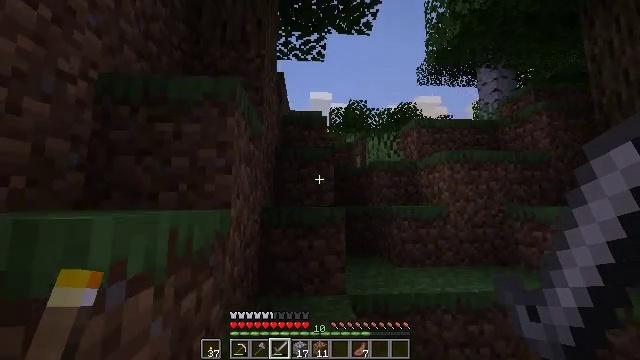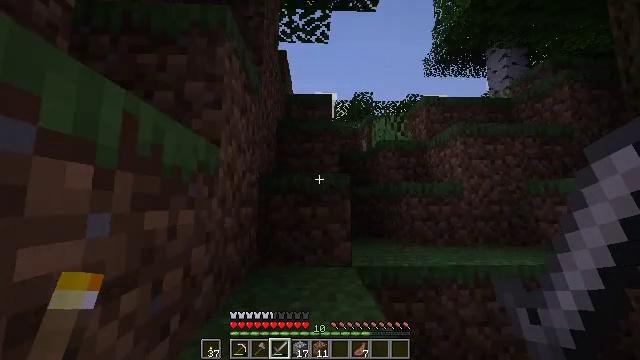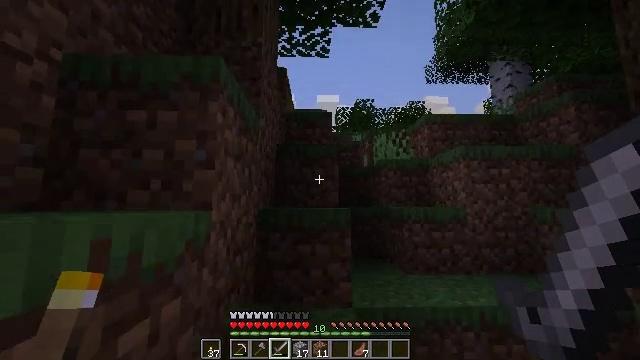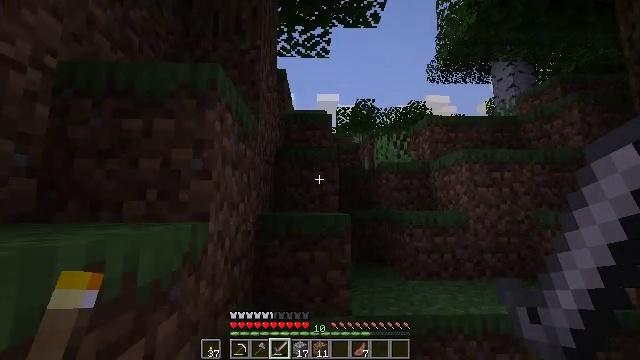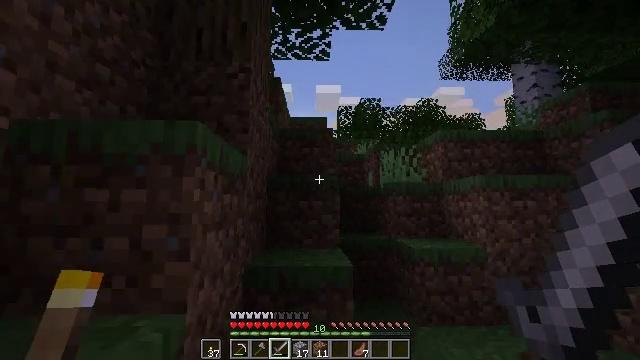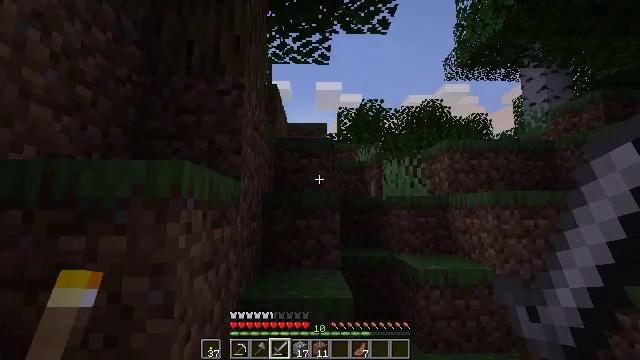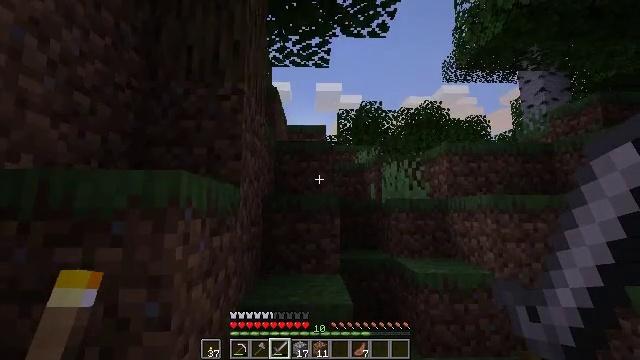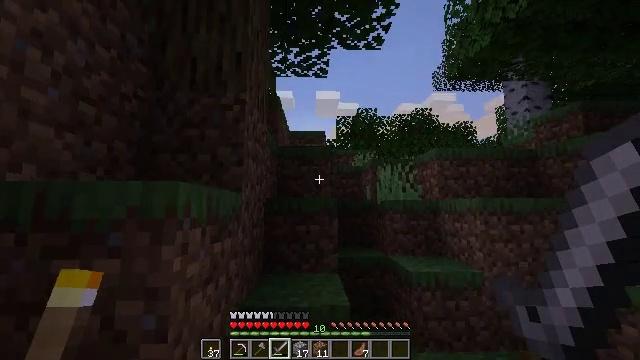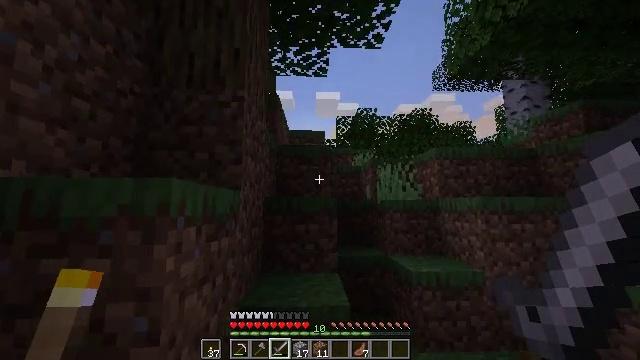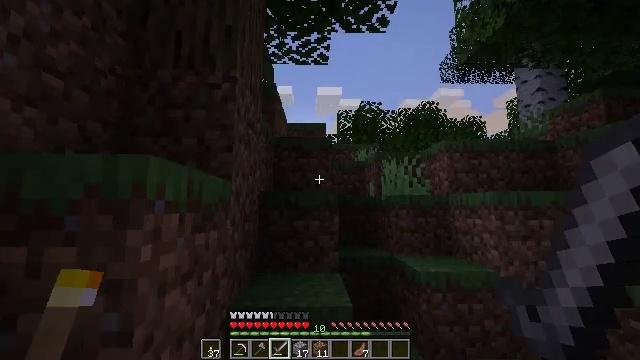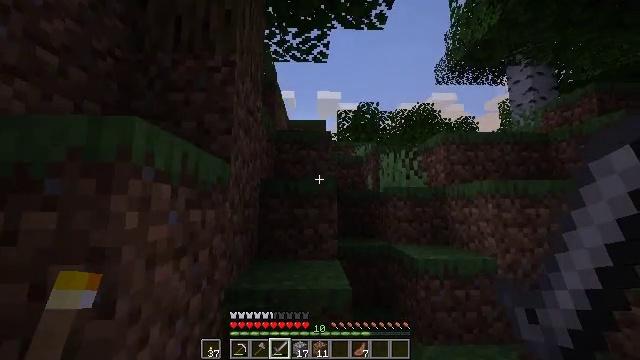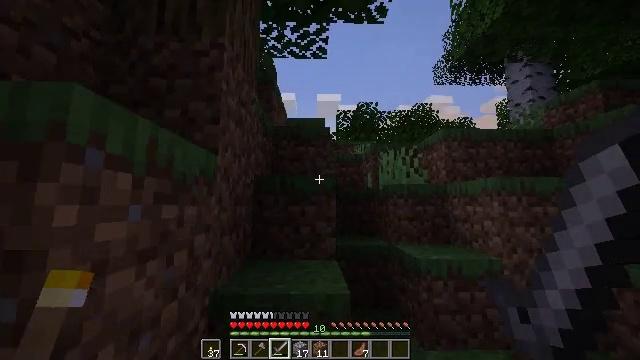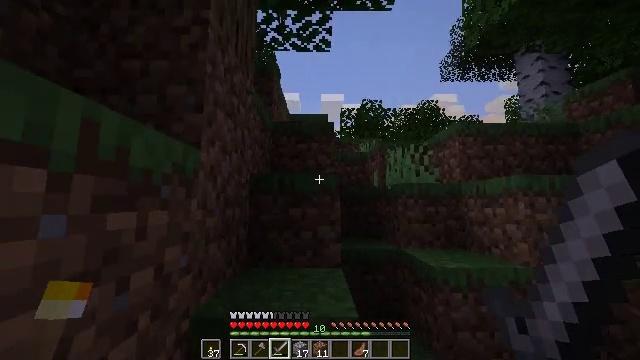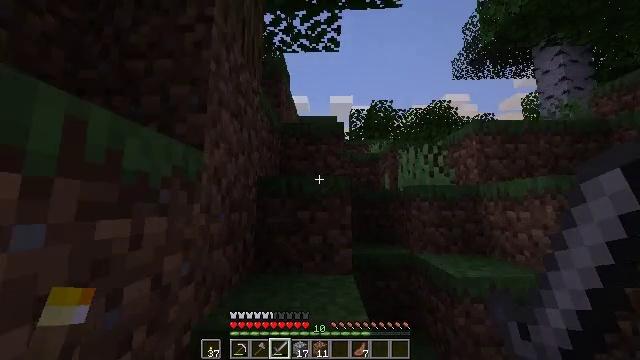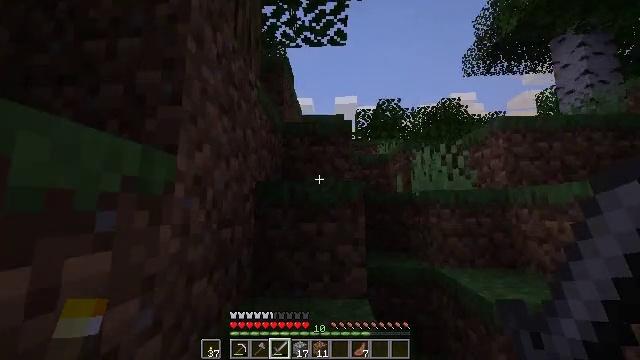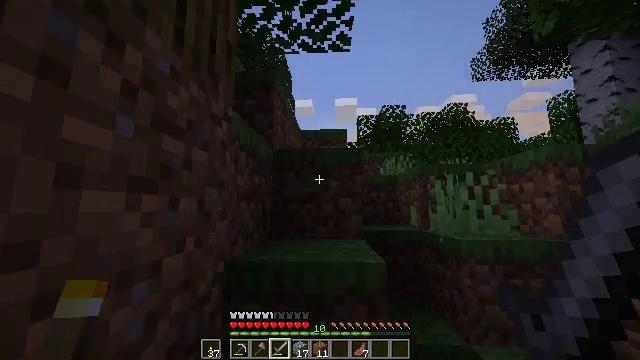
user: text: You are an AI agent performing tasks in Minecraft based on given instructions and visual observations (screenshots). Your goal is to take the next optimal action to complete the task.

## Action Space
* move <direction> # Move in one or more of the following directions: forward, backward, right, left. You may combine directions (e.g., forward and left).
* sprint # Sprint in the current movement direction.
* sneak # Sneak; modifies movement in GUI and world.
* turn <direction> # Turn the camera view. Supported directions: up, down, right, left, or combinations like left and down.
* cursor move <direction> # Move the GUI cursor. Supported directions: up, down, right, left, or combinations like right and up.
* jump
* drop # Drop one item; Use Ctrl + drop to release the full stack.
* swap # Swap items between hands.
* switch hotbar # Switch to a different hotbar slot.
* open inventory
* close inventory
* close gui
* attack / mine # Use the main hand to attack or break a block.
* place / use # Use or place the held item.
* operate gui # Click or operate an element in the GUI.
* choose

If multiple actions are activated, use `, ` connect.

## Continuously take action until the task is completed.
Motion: motion action
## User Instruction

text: Gather oak leaves by attacking.
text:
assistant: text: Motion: move forward, sprint, turn left
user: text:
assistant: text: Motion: move forward, sprint, jump
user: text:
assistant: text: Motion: move forward, sprint, jump
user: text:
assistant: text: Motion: move forward, sprint, jump
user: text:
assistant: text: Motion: move forward, sprint, jump
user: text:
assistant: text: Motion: move forward, sprint, jump
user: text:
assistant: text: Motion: move forward, sprint
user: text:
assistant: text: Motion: move forward, sprint
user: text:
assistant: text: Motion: move forward, sprint
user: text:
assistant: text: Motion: move forward, sprint
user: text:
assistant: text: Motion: move forward, sprint
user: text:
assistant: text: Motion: move forward, sprint, turn left
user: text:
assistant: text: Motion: move forward, sprint, turn left
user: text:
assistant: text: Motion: move forward, sprint, turn left, jump
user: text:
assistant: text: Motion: move forward, sprint, jump
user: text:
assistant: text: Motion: move forward, sprint, turn right, jump
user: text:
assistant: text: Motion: move forward, sprint, turn right, jump
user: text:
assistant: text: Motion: move forward, sprint
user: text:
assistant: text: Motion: move forward, sprint
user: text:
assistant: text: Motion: move forward, sprint
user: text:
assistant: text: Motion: move forward, sprint
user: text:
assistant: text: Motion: move forward, sprint, jump
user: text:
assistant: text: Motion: move forward, sprint, jump
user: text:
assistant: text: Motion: move forward, sprint, jump
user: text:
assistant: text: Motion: move forward, sprint, jump
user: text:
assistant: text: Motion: move forward, sprint, jump
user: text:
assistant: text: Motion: move forward, sprint
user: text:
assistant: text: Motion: move forward, sprint
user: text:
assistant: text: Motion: move forward, sprint
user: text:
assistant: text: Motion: move forward, sprint